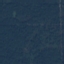
Land use / land cover class: Forest